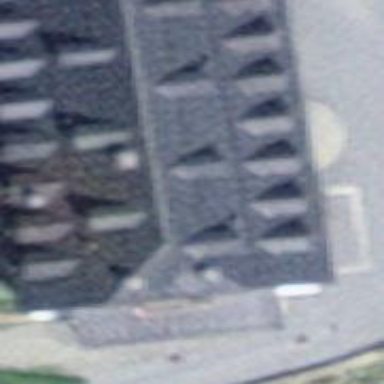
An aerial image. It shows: Hotel building.